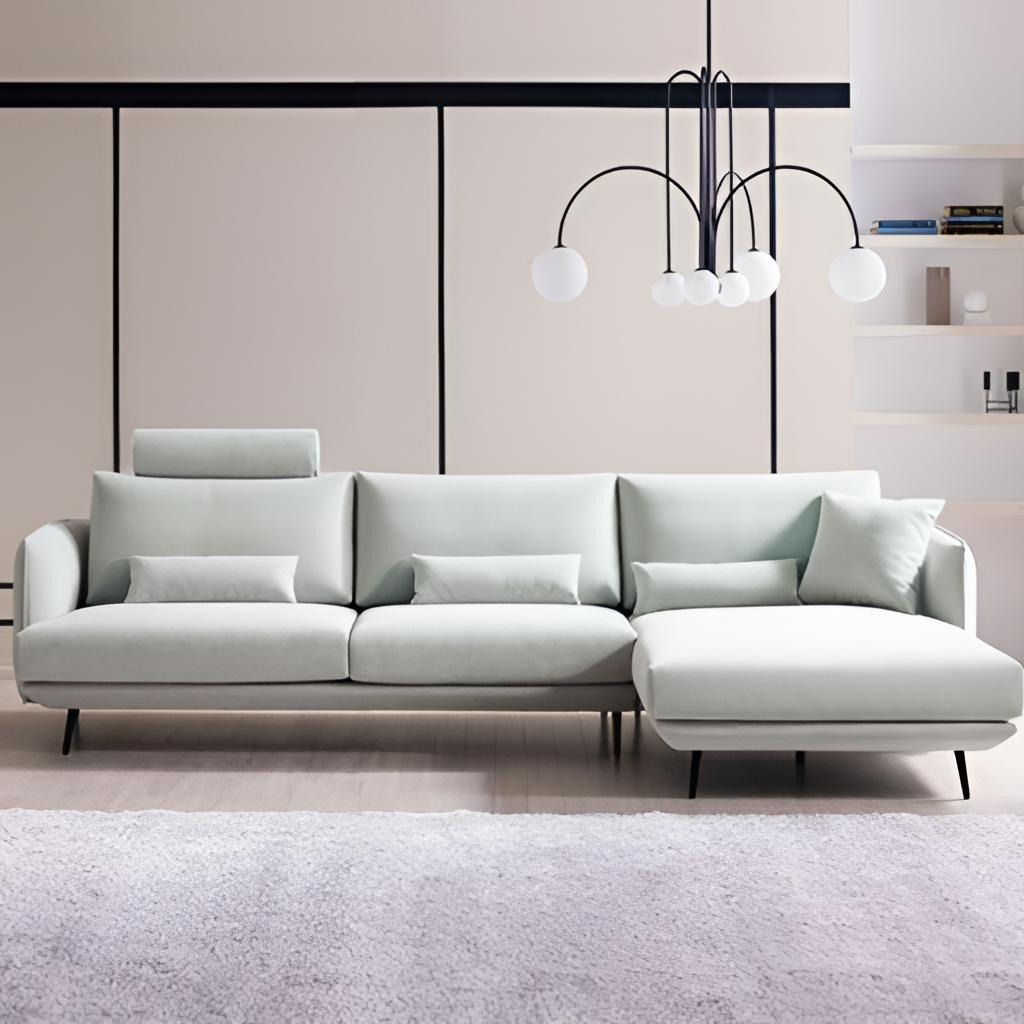
fabric sectional sofa, living room, beige paint wallpaper, with solid pattern, beige wood flooring, with plank pattern, modern